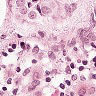
Metastatic tissue present: yes